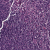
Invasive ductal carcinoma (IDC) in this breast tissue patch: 0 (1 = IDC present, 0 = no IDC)